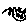
Label: cat